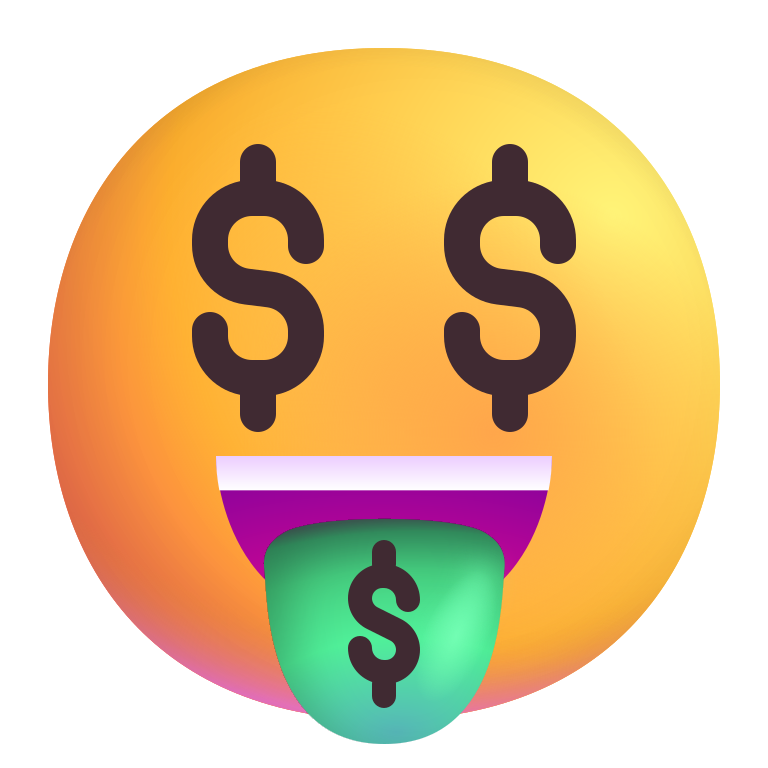
money mouth face color